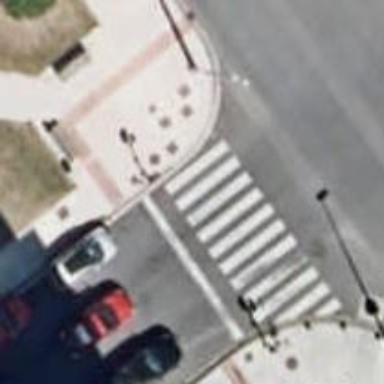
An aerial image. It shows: Crossing with traffic signals.